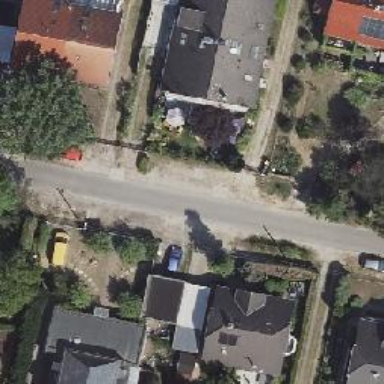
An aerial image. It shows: Smooth asphalt road in residential area.